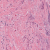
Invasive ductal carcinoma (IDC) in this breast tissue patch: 1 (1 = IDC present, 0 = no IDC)